Question: Hi I am creating this app for my internship. It's a palm reading app which was requested for whatever reason to be built using the MIT App Inventor 2.
Everything works great except on my last page which I need it to take .
I think I have it set correctly to do that, but it keeps blinking / keeps reloading??
thanks in advance...
Here are the blocks I am currently working with:

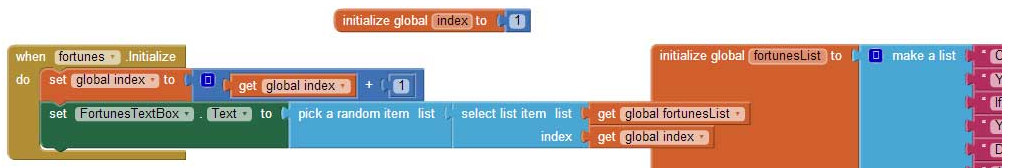
Answer: > set to get global
see also the <URL>

Picks an item at random from the list.
to pick a random item on each run of the app, then display the picked item in another screen

see also <URL>